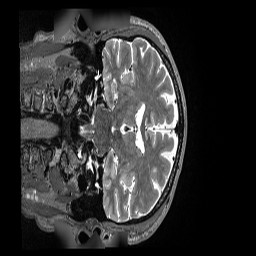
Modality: T2w
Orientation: coronal
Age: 79
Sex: female